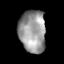
Tissue: skin
Cell type: Epithelial cells
Senescence score: 0.2612
Nuclear area (px): 1107
Mean DAPI intensity: 152.202